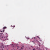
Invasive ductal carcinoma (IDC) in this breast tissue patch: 1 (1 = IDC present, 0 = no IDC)